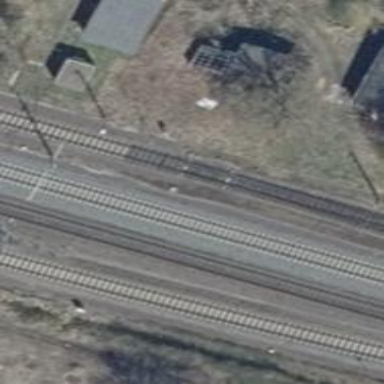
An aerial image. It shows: Railway track with electrified contact lines. This is siding track.